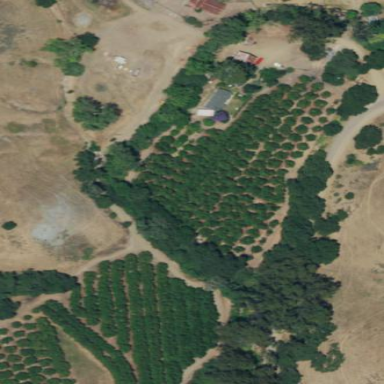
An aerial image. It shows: Orchard.